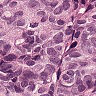
Metastatic tissue present: yes